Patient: sex M, age 73
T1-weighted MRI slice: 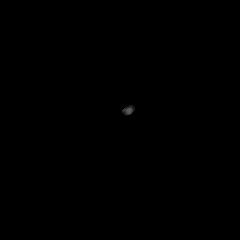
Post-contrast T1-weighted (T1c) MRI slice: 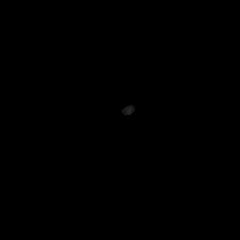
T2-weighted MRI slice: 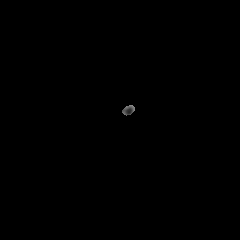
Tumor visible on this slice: no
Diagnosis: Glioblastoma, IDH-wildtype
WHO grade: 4